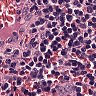
Metastatic tissue present: no